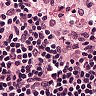
Metastatic tissue present: no